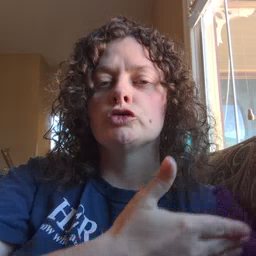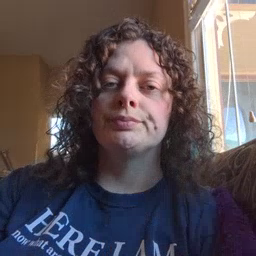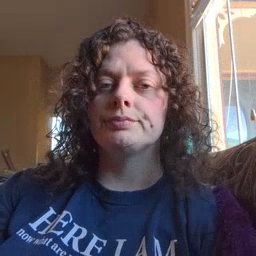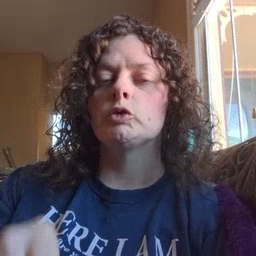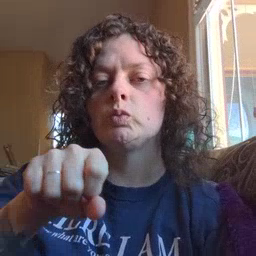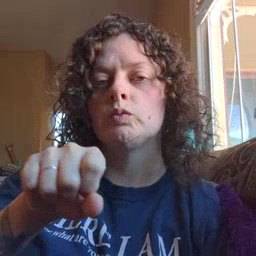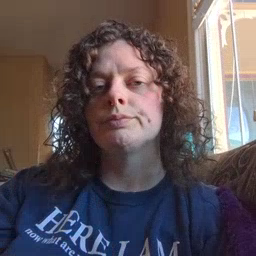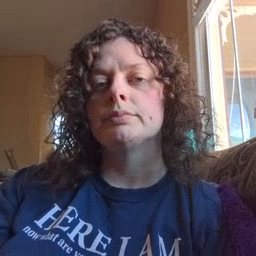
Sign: shoe